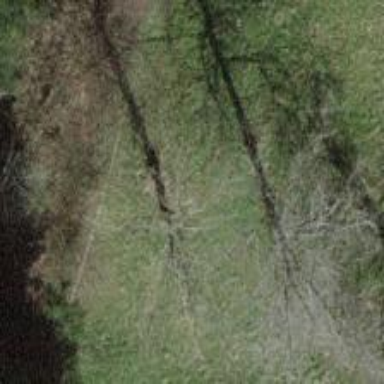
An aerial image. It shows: Broadleaved tree in natural setting.